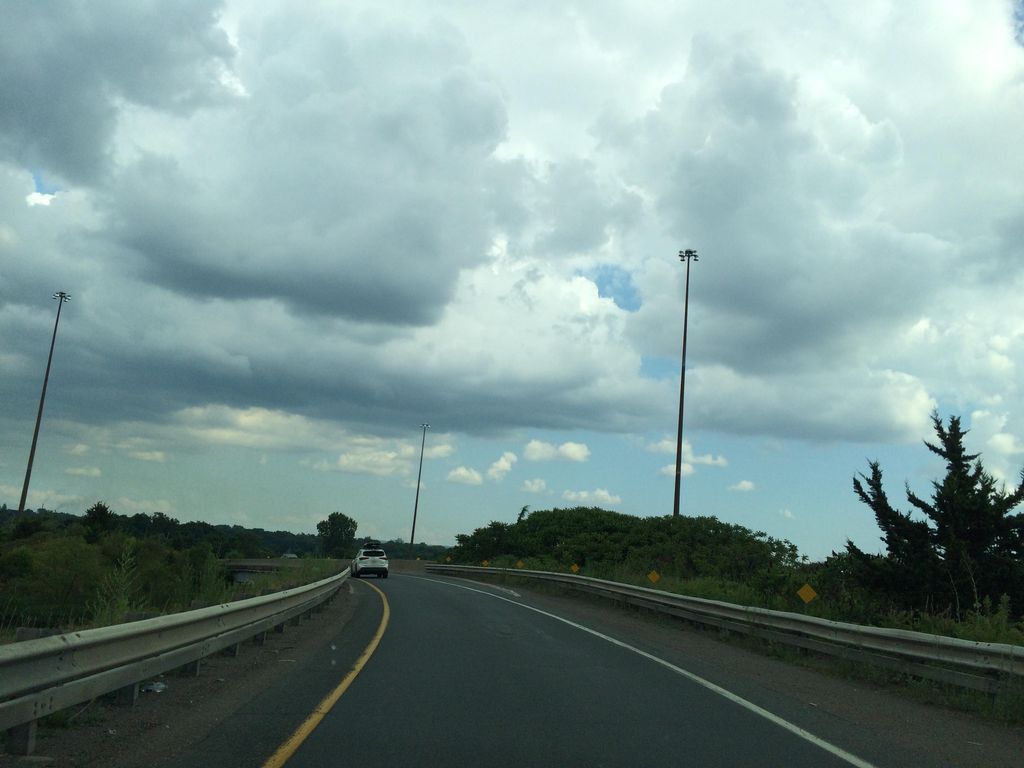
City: hamilton